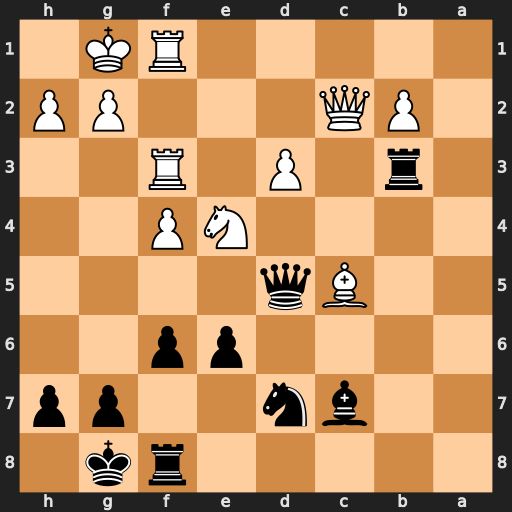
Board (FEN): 5rk1/2bn2pp/4pp2/2Bq4/4NP2/1r1P1R2/1PQ3PP/5RK1
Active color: b
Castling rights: -
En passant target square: -
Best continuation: Nxc5 Nxc5 Bb6 Kh1 Bxc5 Qxb3 Qxb3